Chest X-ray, PA view. Patient: 27 years old, sex M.
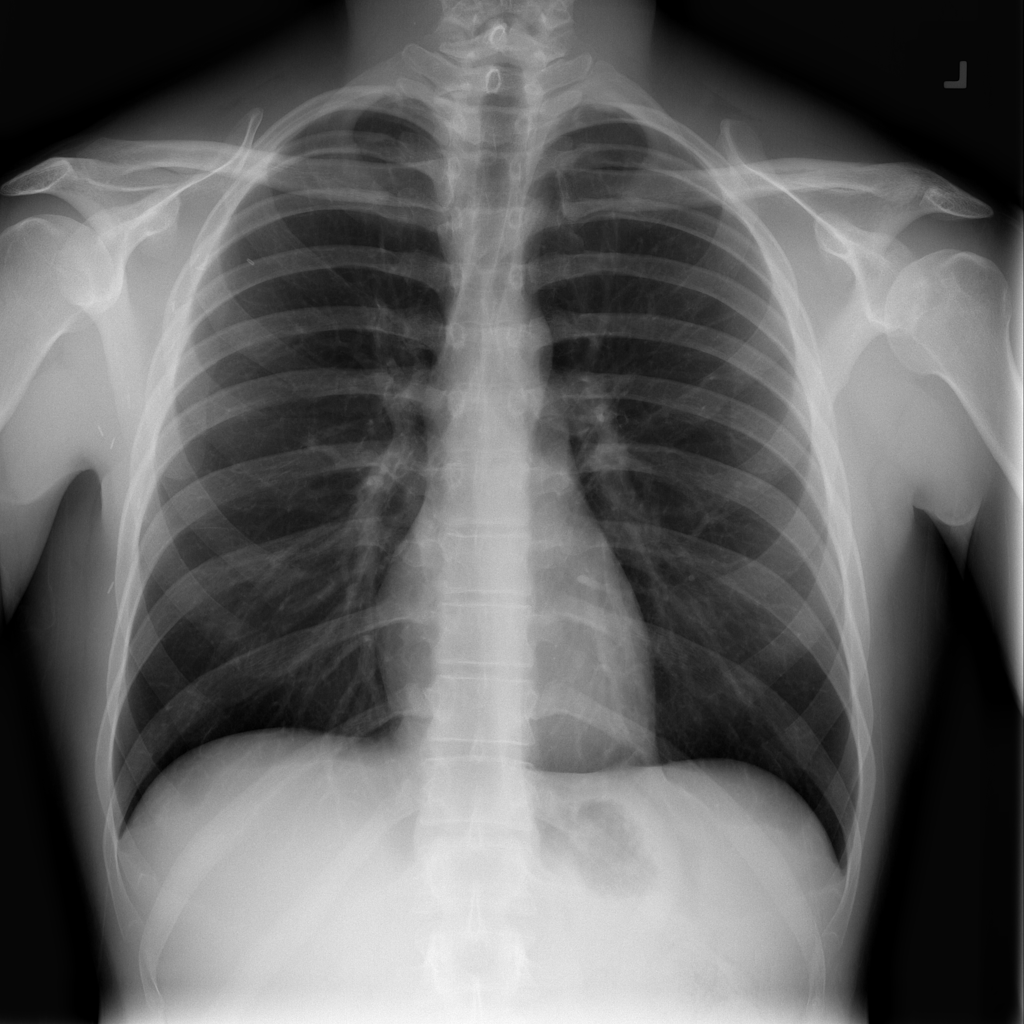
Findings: No Finding